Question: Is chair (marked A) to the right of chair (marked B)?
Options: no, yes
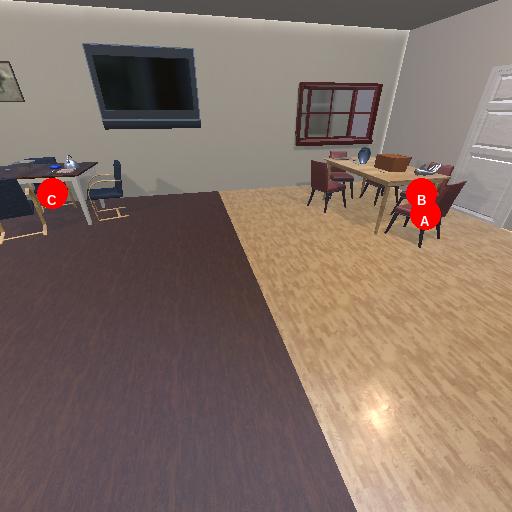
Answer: no